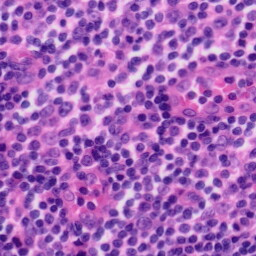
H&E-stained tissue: Tonsil